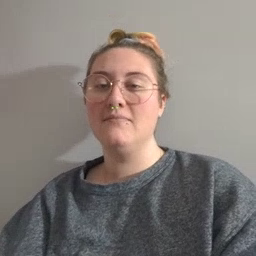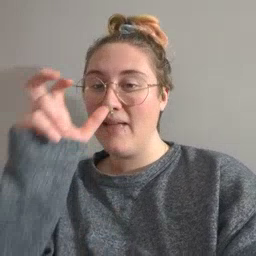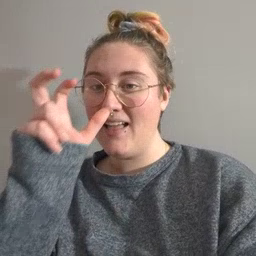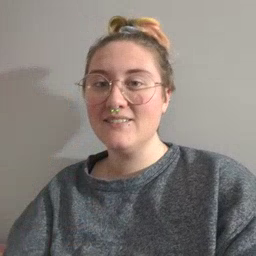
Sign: bug